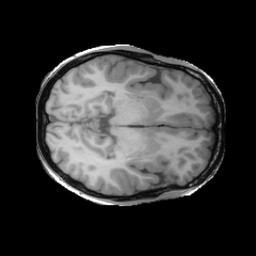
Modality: T1w
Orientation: axial
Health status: ill
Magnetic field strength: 3 T